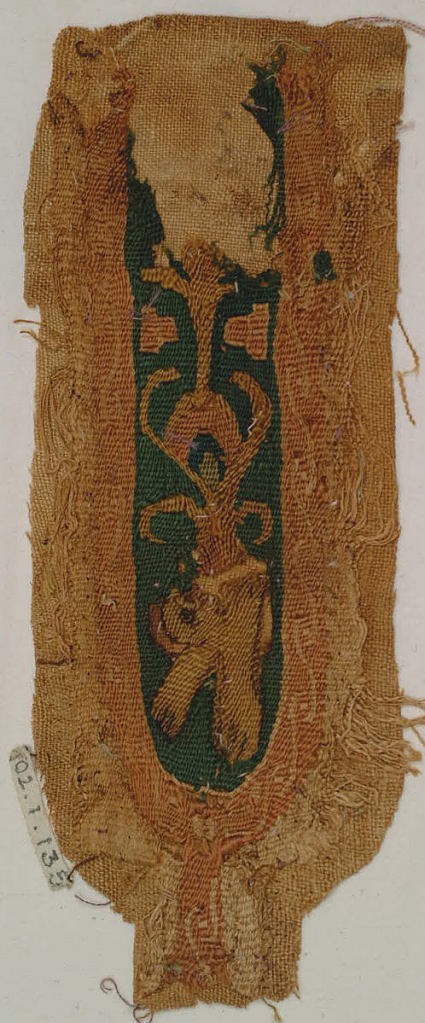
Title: Band fragment
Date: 5th–8th century
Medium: Warp; s-spun. Z-twist linen. Wefts; S-spun linen, S-spun wools. Technique: slit tapestry
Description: End of a band with a curved end.